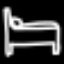
Label: bed